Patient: sex F, age 66
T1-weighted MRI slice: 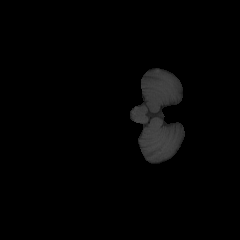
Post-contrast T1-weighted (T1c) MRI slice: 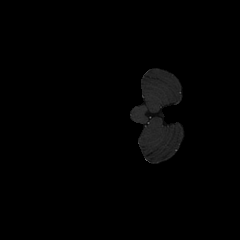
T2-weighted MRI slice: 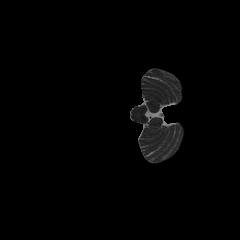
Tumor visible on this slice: no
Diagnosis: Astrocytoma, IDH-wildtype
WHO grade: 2